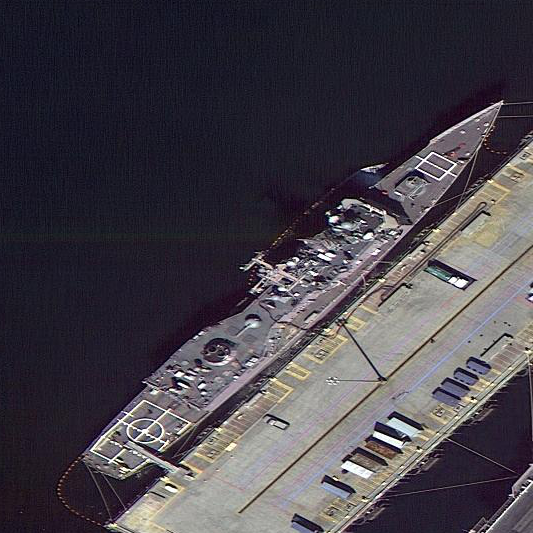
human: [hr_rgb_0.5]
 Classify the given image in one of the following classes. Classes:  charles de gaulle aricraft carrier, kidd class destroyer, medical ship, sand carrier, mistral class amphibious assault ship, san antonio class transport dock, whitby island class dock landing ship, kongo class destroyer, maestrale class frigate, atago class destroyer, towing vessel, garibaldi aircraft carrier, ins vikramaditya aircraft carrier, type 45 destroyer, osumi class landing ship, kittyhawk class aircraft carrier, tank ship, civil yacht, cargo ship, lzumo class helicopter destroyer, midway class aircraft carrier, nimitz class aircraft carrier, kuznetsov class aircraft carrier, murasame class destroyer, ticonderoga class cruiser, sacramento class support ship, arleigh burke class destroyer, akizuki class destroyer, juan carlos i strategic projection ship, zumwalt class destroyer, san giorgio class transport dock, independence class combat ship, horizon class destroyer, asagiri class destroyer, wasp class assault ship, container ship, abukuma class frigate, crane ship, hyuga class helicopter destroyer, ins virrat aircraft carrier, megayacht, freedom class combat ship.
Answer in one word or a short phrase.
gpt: Ticonderoga class cruiser